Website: macys
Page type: customer-info-address
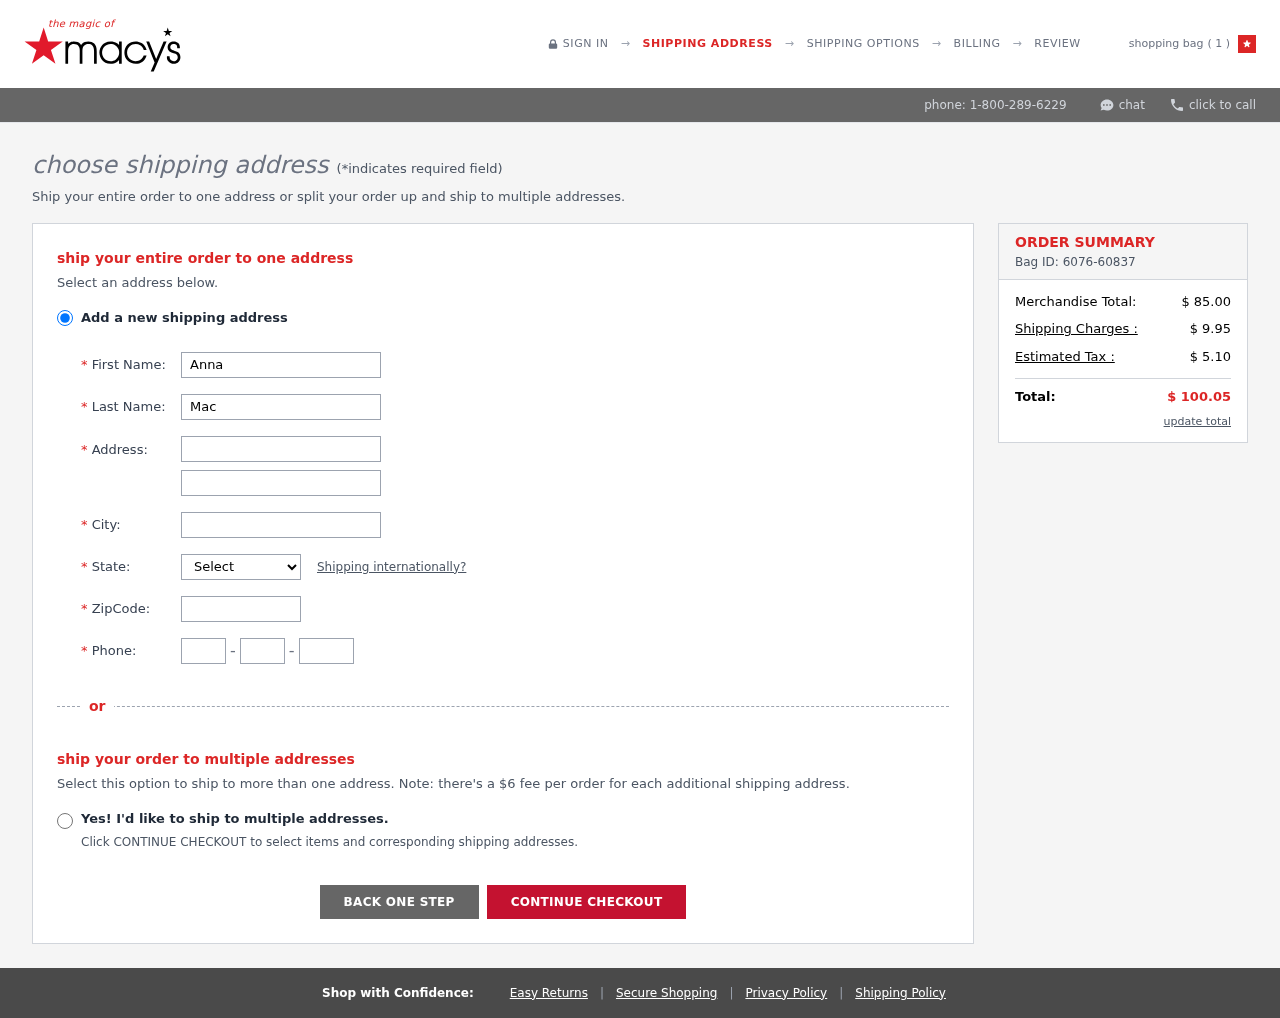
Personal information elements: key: PII_CITY
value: South Davidfort
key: PII_FIRSTNAME
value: Anna
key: PII_LASTNAME
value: Macias
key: PII_PHONE_AREA
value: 351
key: PII_PHONE_PREFIX
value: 627
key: PII_PHONE_SUFFIX
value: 6128
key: PII_POSTCODE
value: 94072
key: PII_STATE_ABBR
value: MA
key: PII_STREET
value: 71250 Gray Vista
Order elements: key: ORDER_NUM_ITEMS
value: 1
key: ORDER_ID
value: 6076-60837
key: ORDER_SUBTOTAL
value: $ 85.00
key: ORDER_SHIPPING_COST
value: $ 9.95
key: ORDER_TAX
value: $ 5.10
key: ORDER_TOTAL
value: $ 100.05